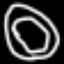
Label: donut